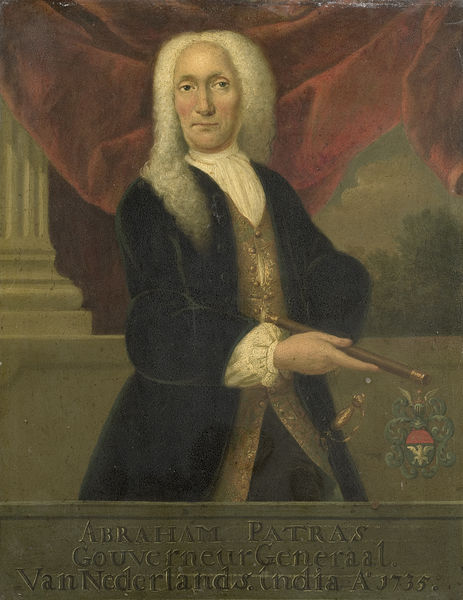
Titel: Abraham Patras (1671-1737). Gouverneur-generaal (1735-37)
Künstler: Theodorus Justinus Rheen
Standort: Amsterdam
Institution: Rijksmuseum
Schlagwörter: blau, gemälde, kopf, mann, weiß, nase, schwarz, säule, blick, rot, tuch, rock, hemd, jacke, augen, kragen, herr, holland, niederlande, porträt, vorhang, öl, haare, mantel, perücke, schrift, stab, jacket, degen, niederländisch, wappen, general, krage, porträit, hollan, gouverneur, perrücke, abraham, kraken, 1735, patras, generaal